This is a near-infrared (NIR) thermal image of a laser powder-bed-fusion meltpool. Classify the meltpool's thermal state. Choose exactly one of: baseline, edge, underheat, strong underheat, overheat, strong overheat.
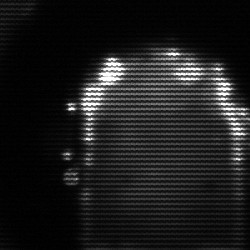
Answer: baseline